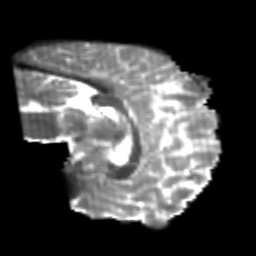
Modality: T2w
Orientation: sagittal
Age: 21
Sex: male
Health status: healthy
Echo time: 0.074 s